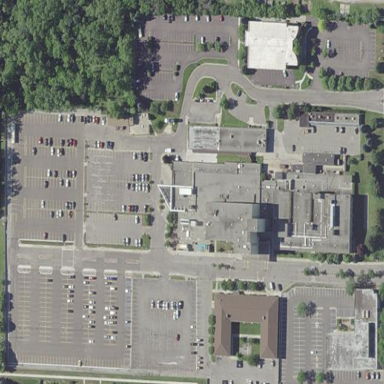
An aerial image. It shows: Hospital providing healthcare services.